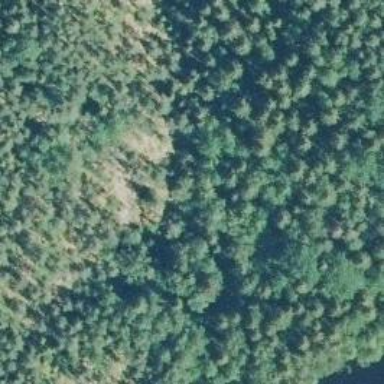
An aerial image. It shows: Natural cliff.